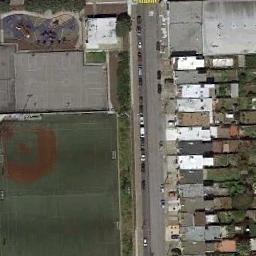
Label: baseball_diamond